Question: I followed <URL> link to download file that are in the file system. Except I did it using Ext.net link button, and in the click event of that button I added the same code.
The design part is:
'''
<ext:LinkButton ID="lnkDownload" Text="Download" runat="server">
<DirectEvents>
<Click OnEvent="lnkDownload_Click">
<EventMask ShowMask="true" />
</Click>
</DirectEvents>
</ext:LinkButton>
'''
And the codebehind is:
'''
protected void lnkDownload_Click(object s, DirectEventArgs e)
{
string filePath = // Path to the file
FileInfo file = new FileInfo(filePath);
if (file.Exists)
{
Response.Clear();
Response.AddHeader("Content-Disposition", "attachment; filename=" + file.Name);
Response.AddHeader("Content-Length", file.Length.ToString());
if (file.Extension == ".txt")
Response.ContentType = "application/txt";
else if (file.Extension == ".jpg")
Response.ContentType = "image/jpg";
else
Response.ContentType = "application/octet-stream";
Context.Response.WriteFile(file.FullName);
Response.End();
}
else
{
Response.Write("This file does not exist.");
}
}
'''
When running the code, error occurs. Text content is displayed for text file, and maybe the encrypted image content is displayed for image file. What is happening? Why is the file not downloading? Please help me how to solve.
The snapshots are:

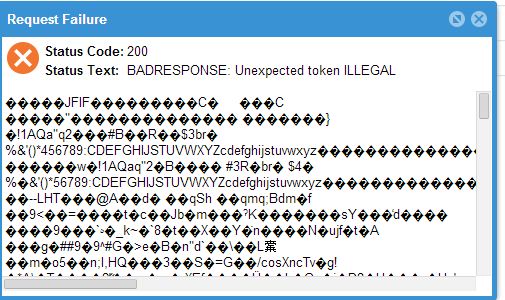
Answer: For it to work change the code to the following:
'''
<ext:LinkButton ID="lnkDownload" Text="Download" runat="server">
<DirectEvents>
<Click OnEvent="lnkDownload_Click" IsUpload="true">
<EventMask ShowMask="true" />
</Click>
</DirectEvents>
</ext:LinkButton>
'''
: I think the content type should always be "application/octet-stream".
For the Mask, as per <URL>.
'''
<ext:LinkButton ID="lnkDownload" Text="Download" runat="server">
<DirectEvents>
<Click OnEvent="lnkDownload_Click" Success="Ext.net.DirectMethods.Download({ isUpload : true });" IsUpload="true">
<EventMask ShowMask="true" />
</Click>
</DirectEvents>
</ext:LinkButton>
'''